Question: When a user hits my report I require they select a parameter to continue. What I would like to do is explain to the user, before they have selected an option, a little about the parameter options. It is fairly straight forward in the report below, however I have others that are much more complex.
Currently, the user has to select options then view the report; at which time an explanation of the parameters is available as part of the report. To me, it seems silly that a user would have to pick something 'blindly' just to get an understanding of how that parameter will impact the results.
I realize that appropriate parameter naming goes a long way, and we do our best to make that happen. We have a few situations where a sentence or two would go a long way in clarifying something before a user runs a report.
I have also used default parameters in the past to get the report to fully load when they first hit the page but that is not the solution I am looking for here.
Thanks in advance for your help!

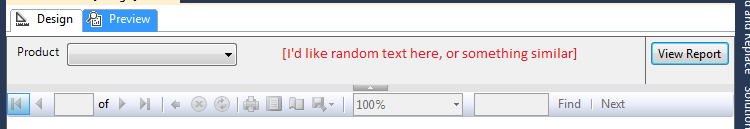
Answer: Not possible to do via any provided functionality. The only way you're going to get this is if you use custom CSS sheets when accessing the report (either as a URL querystring parameter, or replacing the default stylesheets), or otherwise creating your own report page(s) to house your reports instead of Report Manager.